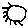
Label: sun